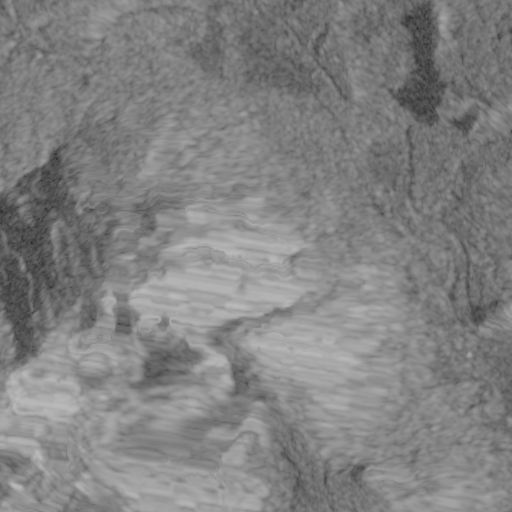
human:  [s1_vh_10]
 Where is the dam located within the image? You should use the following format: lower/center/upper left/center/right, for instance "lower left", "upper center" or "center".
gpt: The dam is located in the center right of the image.
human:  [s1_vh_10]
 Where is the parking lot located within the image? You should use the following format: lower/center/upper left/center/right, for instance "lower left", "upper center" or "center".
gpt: The parking lot is located in the upper center of the image.
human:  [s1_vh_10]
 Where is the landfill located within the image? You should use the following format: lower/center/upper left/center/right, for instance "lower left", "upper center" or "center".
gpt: There is no landfill in the image.

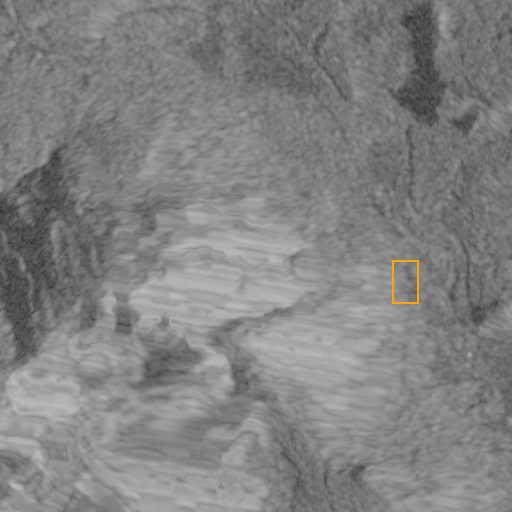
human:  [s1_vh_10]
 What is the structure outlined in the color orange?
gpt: The structure outlined in orange is a quarry.
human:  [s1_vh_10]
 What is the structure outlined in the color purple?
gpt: There is no purple outline.